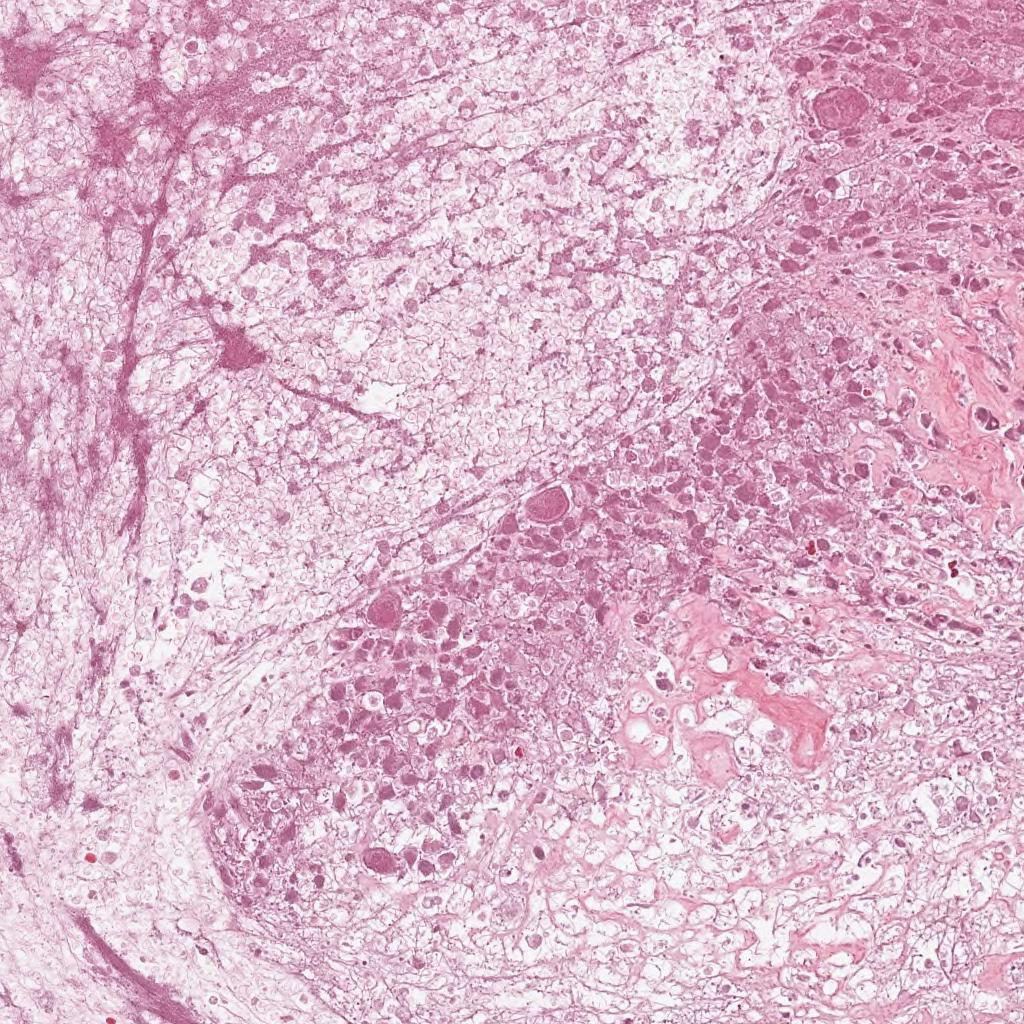
Label: Non-Viable-Tumor